Aerial crown-view tile of a tropical tree (Barro Colorado Island, Panama), acquired 20250317:
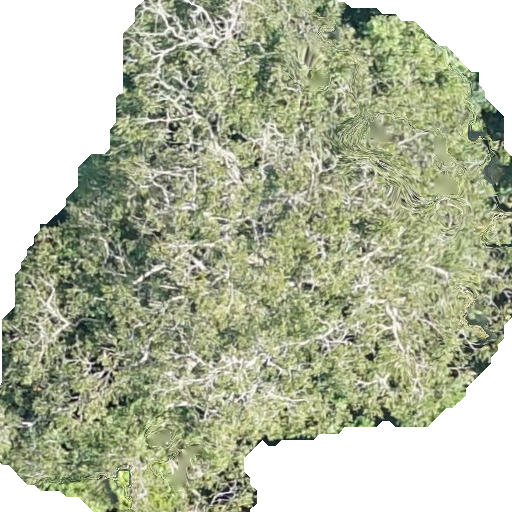
Species: Dipteryx oleifera
GBIF accepted scientific name: Dipteryx oleifera
Crown area: 314.865 m²